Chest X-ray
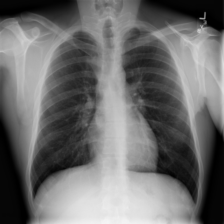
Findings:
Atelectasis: negative
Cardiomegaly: negative
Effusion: negative
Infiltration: negative
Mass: negative
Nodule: negative
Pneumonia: negative
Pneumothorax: negative
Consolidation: negative
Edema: negative
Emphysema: negative
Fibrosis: negative
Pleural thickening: negative
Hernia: negative